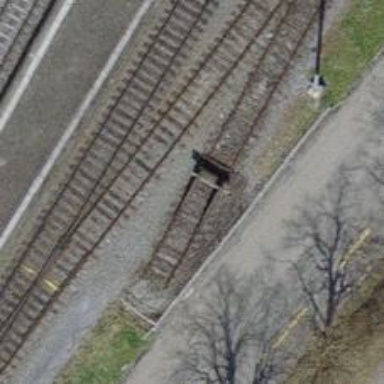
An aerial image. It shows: Railway buffer stop.